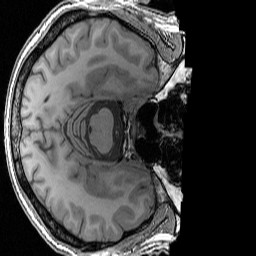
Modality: T1w
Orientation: axial
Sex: male
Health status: ill
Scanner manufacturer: siemens
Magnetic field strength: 3 T
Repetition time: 1.57 s
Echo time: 0.00342 s